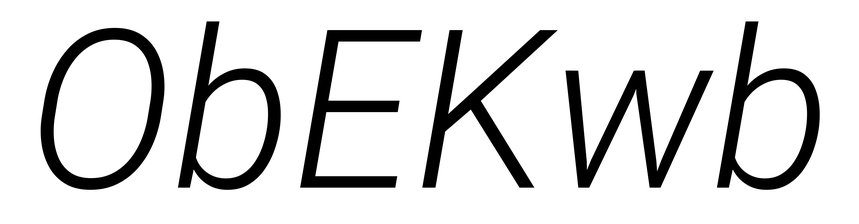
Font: Roboto-Italic_Light_Italic